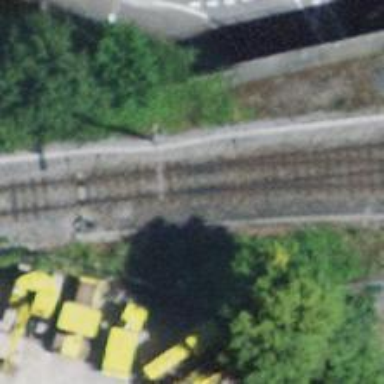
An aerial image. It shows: Siding railway track with electrified contact line.